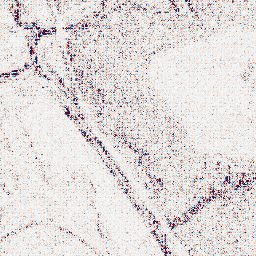
Category: wavelet
Decomposition family: wavelet_dwt
Decomposition parameters: wavelet: sym4
level: 1
Upsampling method: sinc_blackman
Upsampling parameters: scale: 4
kernel_size: 8
Upsampling scale: 4